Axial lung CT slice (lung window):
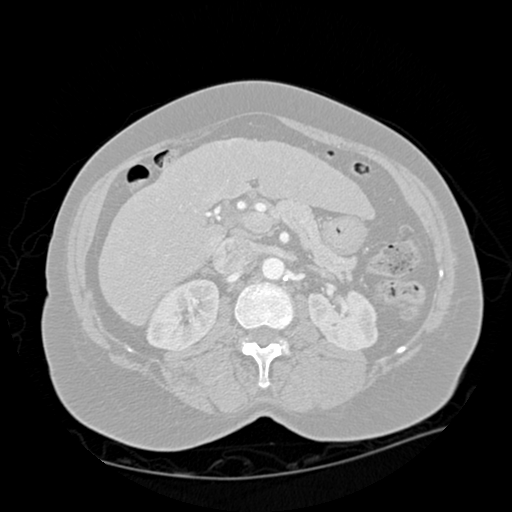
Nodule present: no